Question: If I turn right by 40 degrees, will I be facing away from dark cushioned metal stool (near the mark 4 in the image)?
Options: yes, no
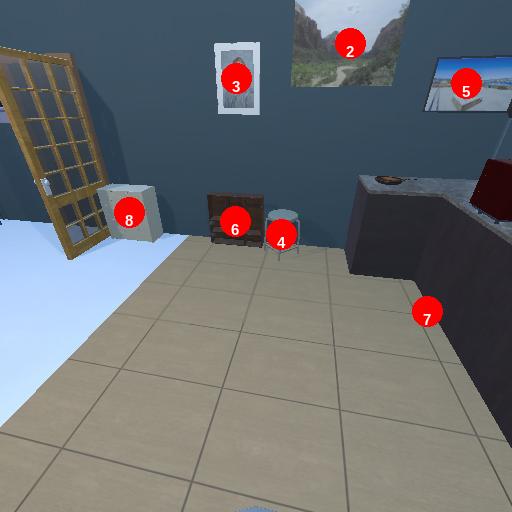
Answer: yes